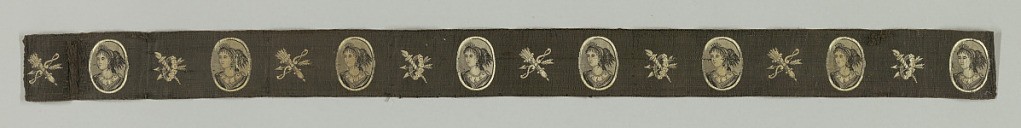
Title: Ribbon
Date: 1805
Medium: silk Technique: jacquard woven
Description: Black and white ribbon with portrait medallions alternating with a bow and quiver and a wreath with arrows and torch. Portrait medallions show the head and shoulders of a woman with dress, jewelry, and hairstyle inspired by Greco-Roman fashion.